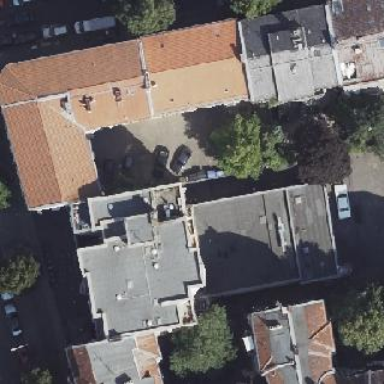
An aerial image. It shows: Part of building is shown in the image.